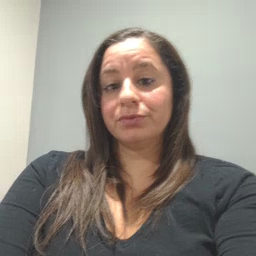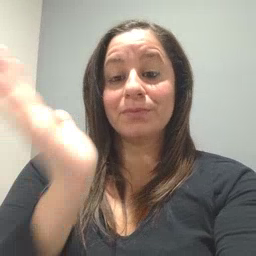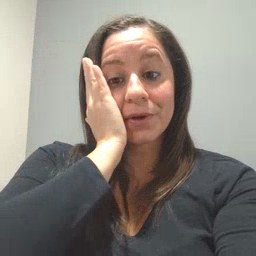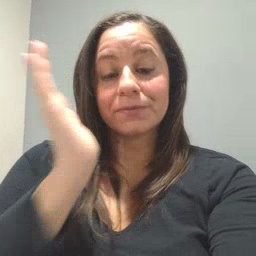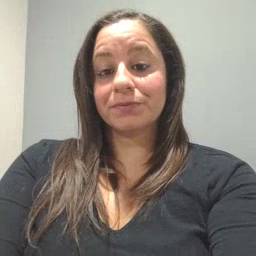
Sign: bed